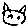
Label: cat